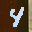
Label: 4